Question: I am trying to float a little image of a cloud to the left of a 3 column fluid row (Bootstrap). Here is my code:
'''
<img src="img/cloud1.png" style="width:100px;float:left;">
<div class="row-fluid" style="margin-top:50px;">
<div class="span4 hero-unit" style="min-height:400px;background-color:#FFCFD9;">
<h3>Quick Links</h3>
<p><a href="mailto:info@albancloud.com" style="text-decoration:underline;">Our Email : info@albancloud.com</a>
</p>
<p><a href="pricing.php" style="text-decoration:underline;">Pricing options</a>
</p>
</div>
<div class="span4 hero-unit" style="min-height:400px;background-color:#CAF9FC;">
<h3>What We Do</h3>
<p>albanCloud provides security and flexability to your Business's IT. We provide our clients with a fully managed service for their cloud backups and virtual servers.
</p>
</div>
<div class="span4 hero-unit" style="min-height:400px;background-color:#FCF6A2;">
<h3>Where We Operate</h3>
<p>
Hertfordshire area, St Albans, Luton, Harpenden, Hatfield, Hemel, Welyn, Watford, Harrow, Barnet.
</p>
</div>
</div>
'''
I've made sure that the span class numbers add up to 12 but I don't know how to take into account floating images within the scaffolding system.
This is the current result:

I need for the third hero-unit to fit on the same row - I've tried putting the img outside of the 'row-fluid' div, as well as using 'inline-block' and block and also negative margins
P.S I am open to alternatives to float as I want this to be responsive
Note: I haven't specified any more stylings than the inline CSS given in the example above, the rest is just default Bootstrap
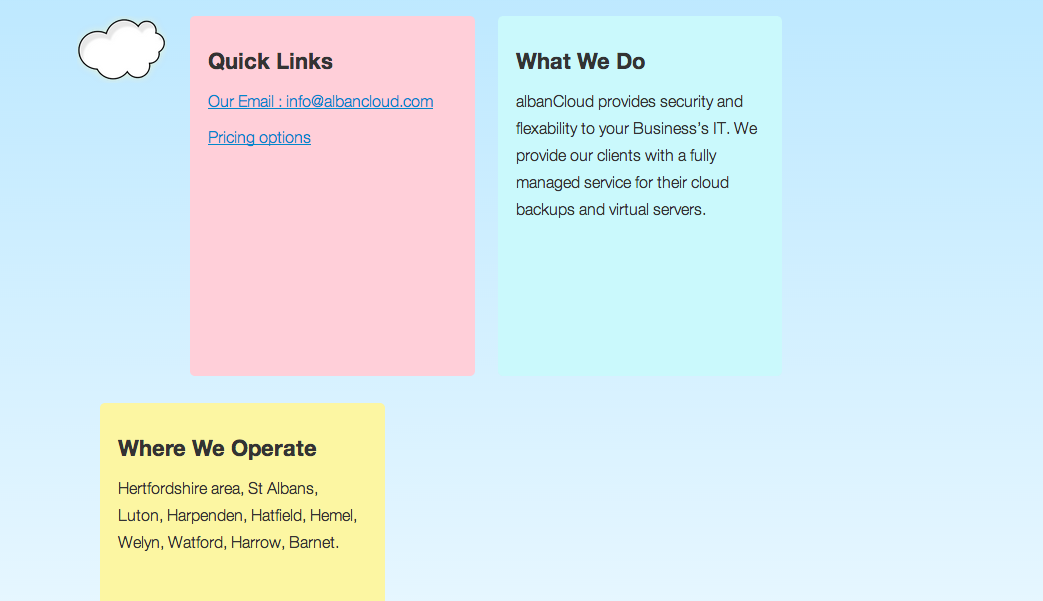
Answer: You can move your image inside the first box and then position it:
'''
<div class="row-fluid quick-links" style="margin-top:50px;">
<div class="span4 hero-unit" style="padding:20px;min-height:400px;background-color:#FFCFD9;">
<img src="img/cloud1.png" class="cloud" >
<h3>Quick Links</h3>
<p><a href="mailto:info@albancloud.com" style="text-decoration:underline;">Our Email : info@albancloud.com</a></p>
<p><a href="pricing.php" style="text-decoration:underline;">Pricing options</a></p>
</div>
...
</div>
.quick-links {
position: relative;
end
.cloud {
position: absolute;
top: 0px; # Maybe you should update this value.
left: 0px; # Maybe you should update this value.
end
'''
Hope this helps!